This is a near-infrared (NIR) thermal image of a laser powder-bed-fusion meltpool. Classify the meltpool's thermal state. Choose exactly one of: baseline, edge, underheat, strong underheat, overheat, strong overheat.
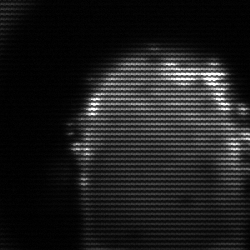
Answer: baseline